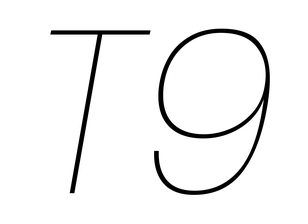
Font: Poppins-ThinItalic